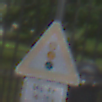
Verkehrszeichen: Lichtzeichenanlage
Zusatzzeichen unten: ZeitangabenMitBeschraenkungAufWochentage2
Umgebung: Outdoor, Urban
Tageszeit: MorningAfternoon
Wetter: Overcast
Licht: Natural
Jahreszeit: NotSpecified
Kontrast: LowContrast